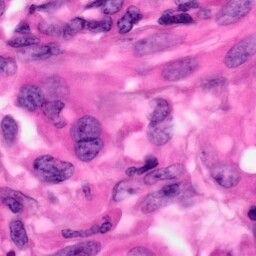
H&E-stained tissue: Pancreatic